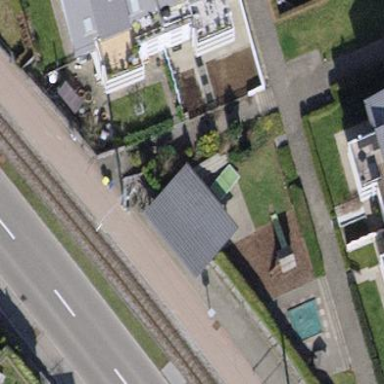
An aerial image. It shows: Shelter for public transportation.